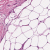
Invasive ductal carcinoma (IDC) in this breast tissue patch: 1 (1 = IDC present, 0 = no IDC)